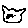
Label: cat